Brain MRI, t1w sequence, axial 2D slice.
Patient: age 52, sex M, weight 78 kg, height 1.78 m
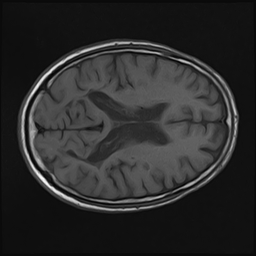